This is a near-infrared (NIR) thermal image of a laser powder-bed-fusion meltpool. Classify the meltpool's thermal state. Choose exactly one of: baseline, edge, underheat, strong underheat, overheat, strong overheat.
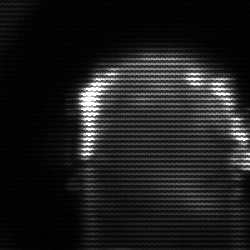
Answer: baseline